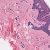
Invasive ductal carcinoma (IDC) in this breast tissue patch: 0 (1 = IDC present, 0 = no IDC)